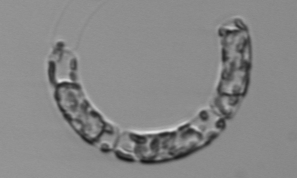
Label: Guinardia_striata